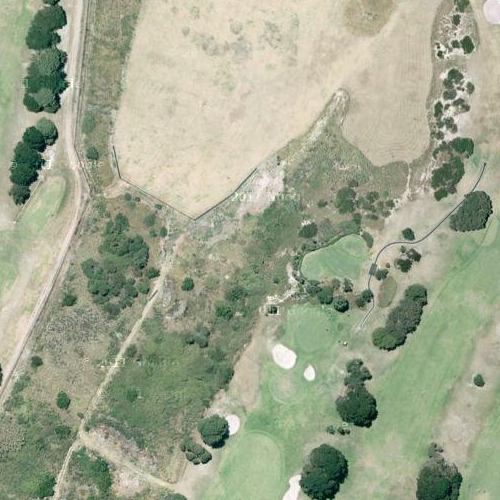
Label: sydney